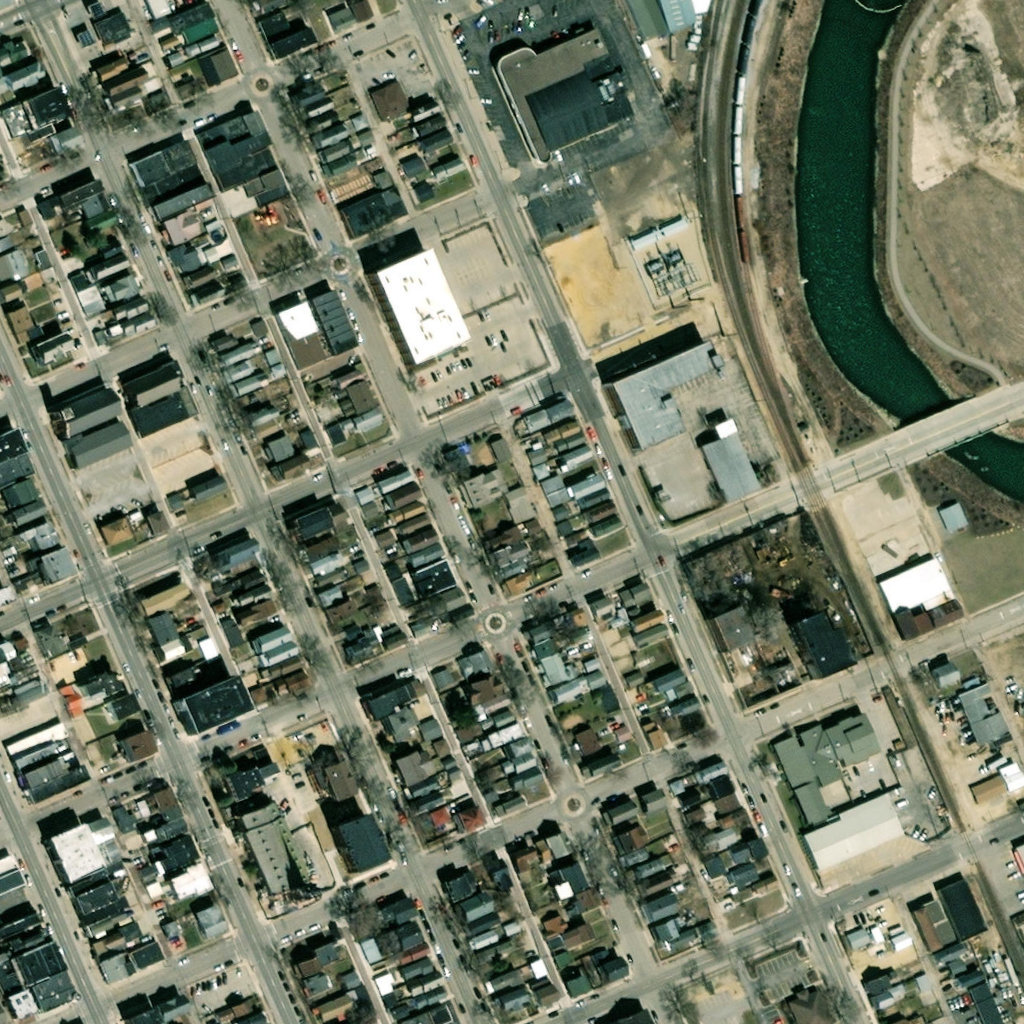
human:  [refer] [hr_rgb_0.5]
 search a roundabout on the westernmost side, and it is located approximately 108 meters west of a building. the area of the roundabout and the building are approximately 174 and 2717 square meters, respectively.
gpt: <box>[[23, 6, 28, 10, 0]]</box>

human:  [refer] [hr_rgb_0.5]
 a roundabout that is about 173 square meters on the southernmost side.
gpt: <box>[[54, 76, 58, 80, 0]]</box>

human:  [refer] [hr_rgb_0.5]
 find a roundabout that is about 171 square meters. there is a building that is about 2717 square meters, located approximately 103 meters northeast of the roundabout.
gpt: <box>[[31, 24, 35, 27, 0]]</box>